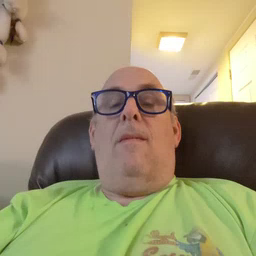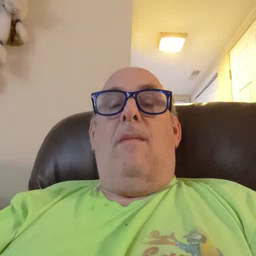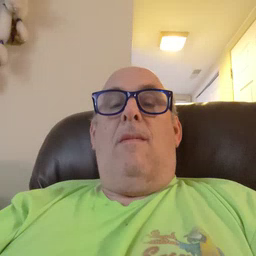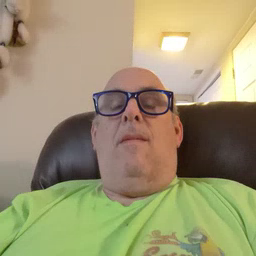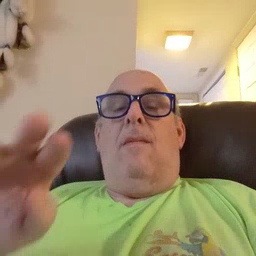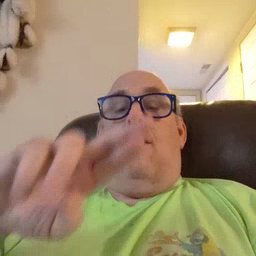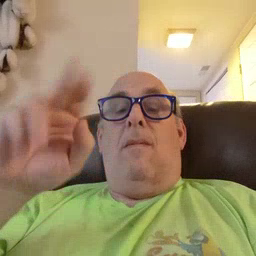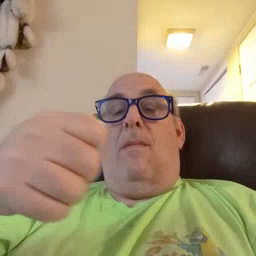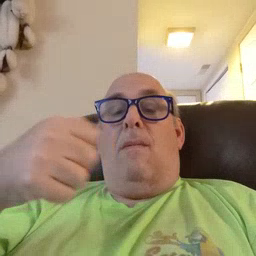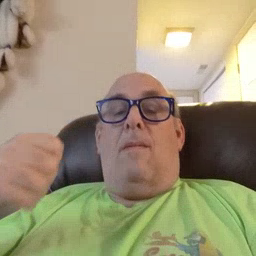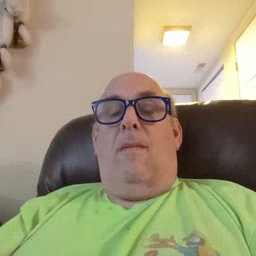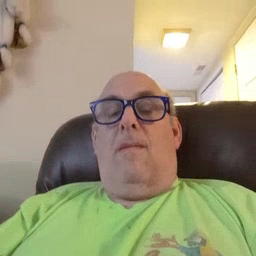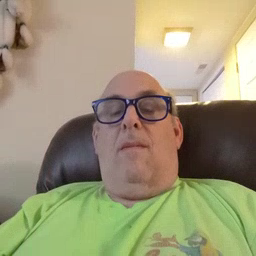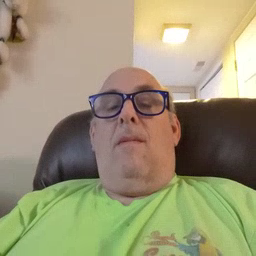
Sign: refrigerator